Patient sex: F
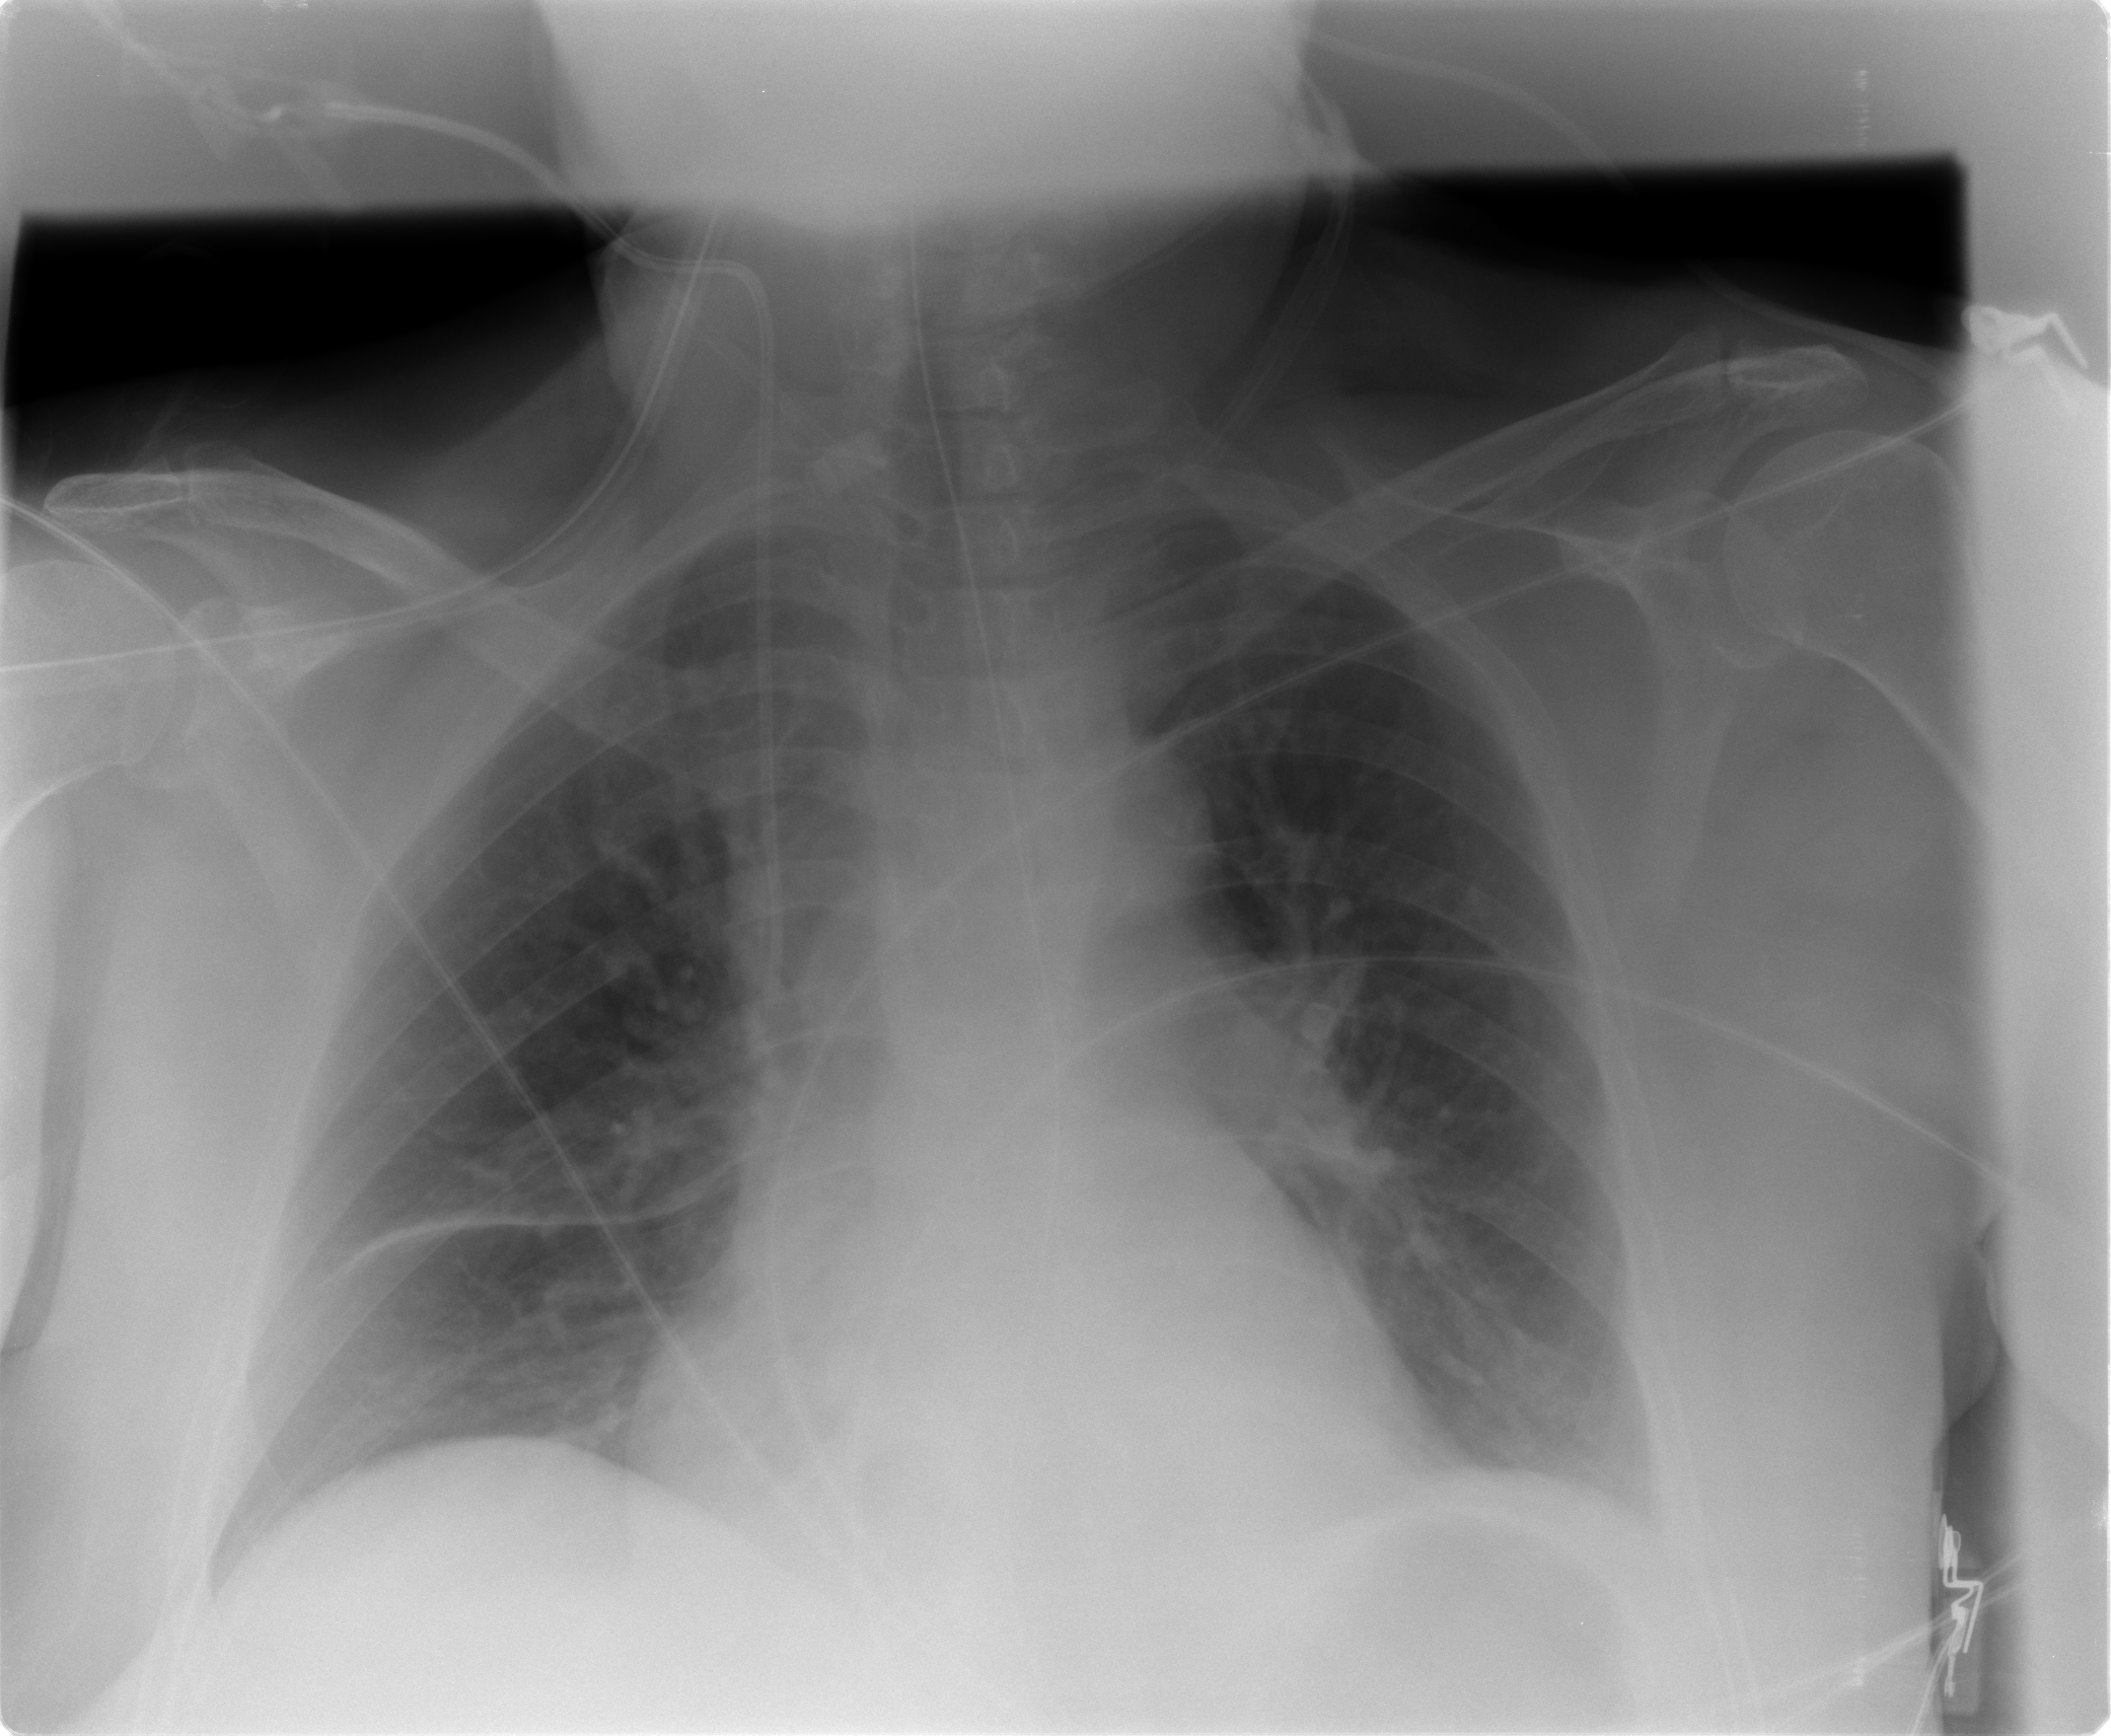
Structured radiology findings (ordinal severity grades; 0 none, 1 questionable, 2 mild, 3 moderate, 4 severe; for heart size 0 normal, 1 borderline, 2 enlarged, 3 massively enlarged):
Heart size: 1
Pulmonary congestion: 1
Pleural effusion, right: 0
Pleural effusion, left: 0
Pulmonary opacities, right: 0
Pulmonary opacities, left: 0
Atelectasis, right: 2
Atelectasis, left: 2